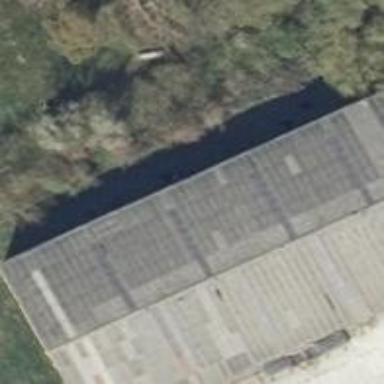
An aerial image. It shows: Gabled building.